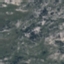
Label: HerbaceousVegetation